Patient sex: F
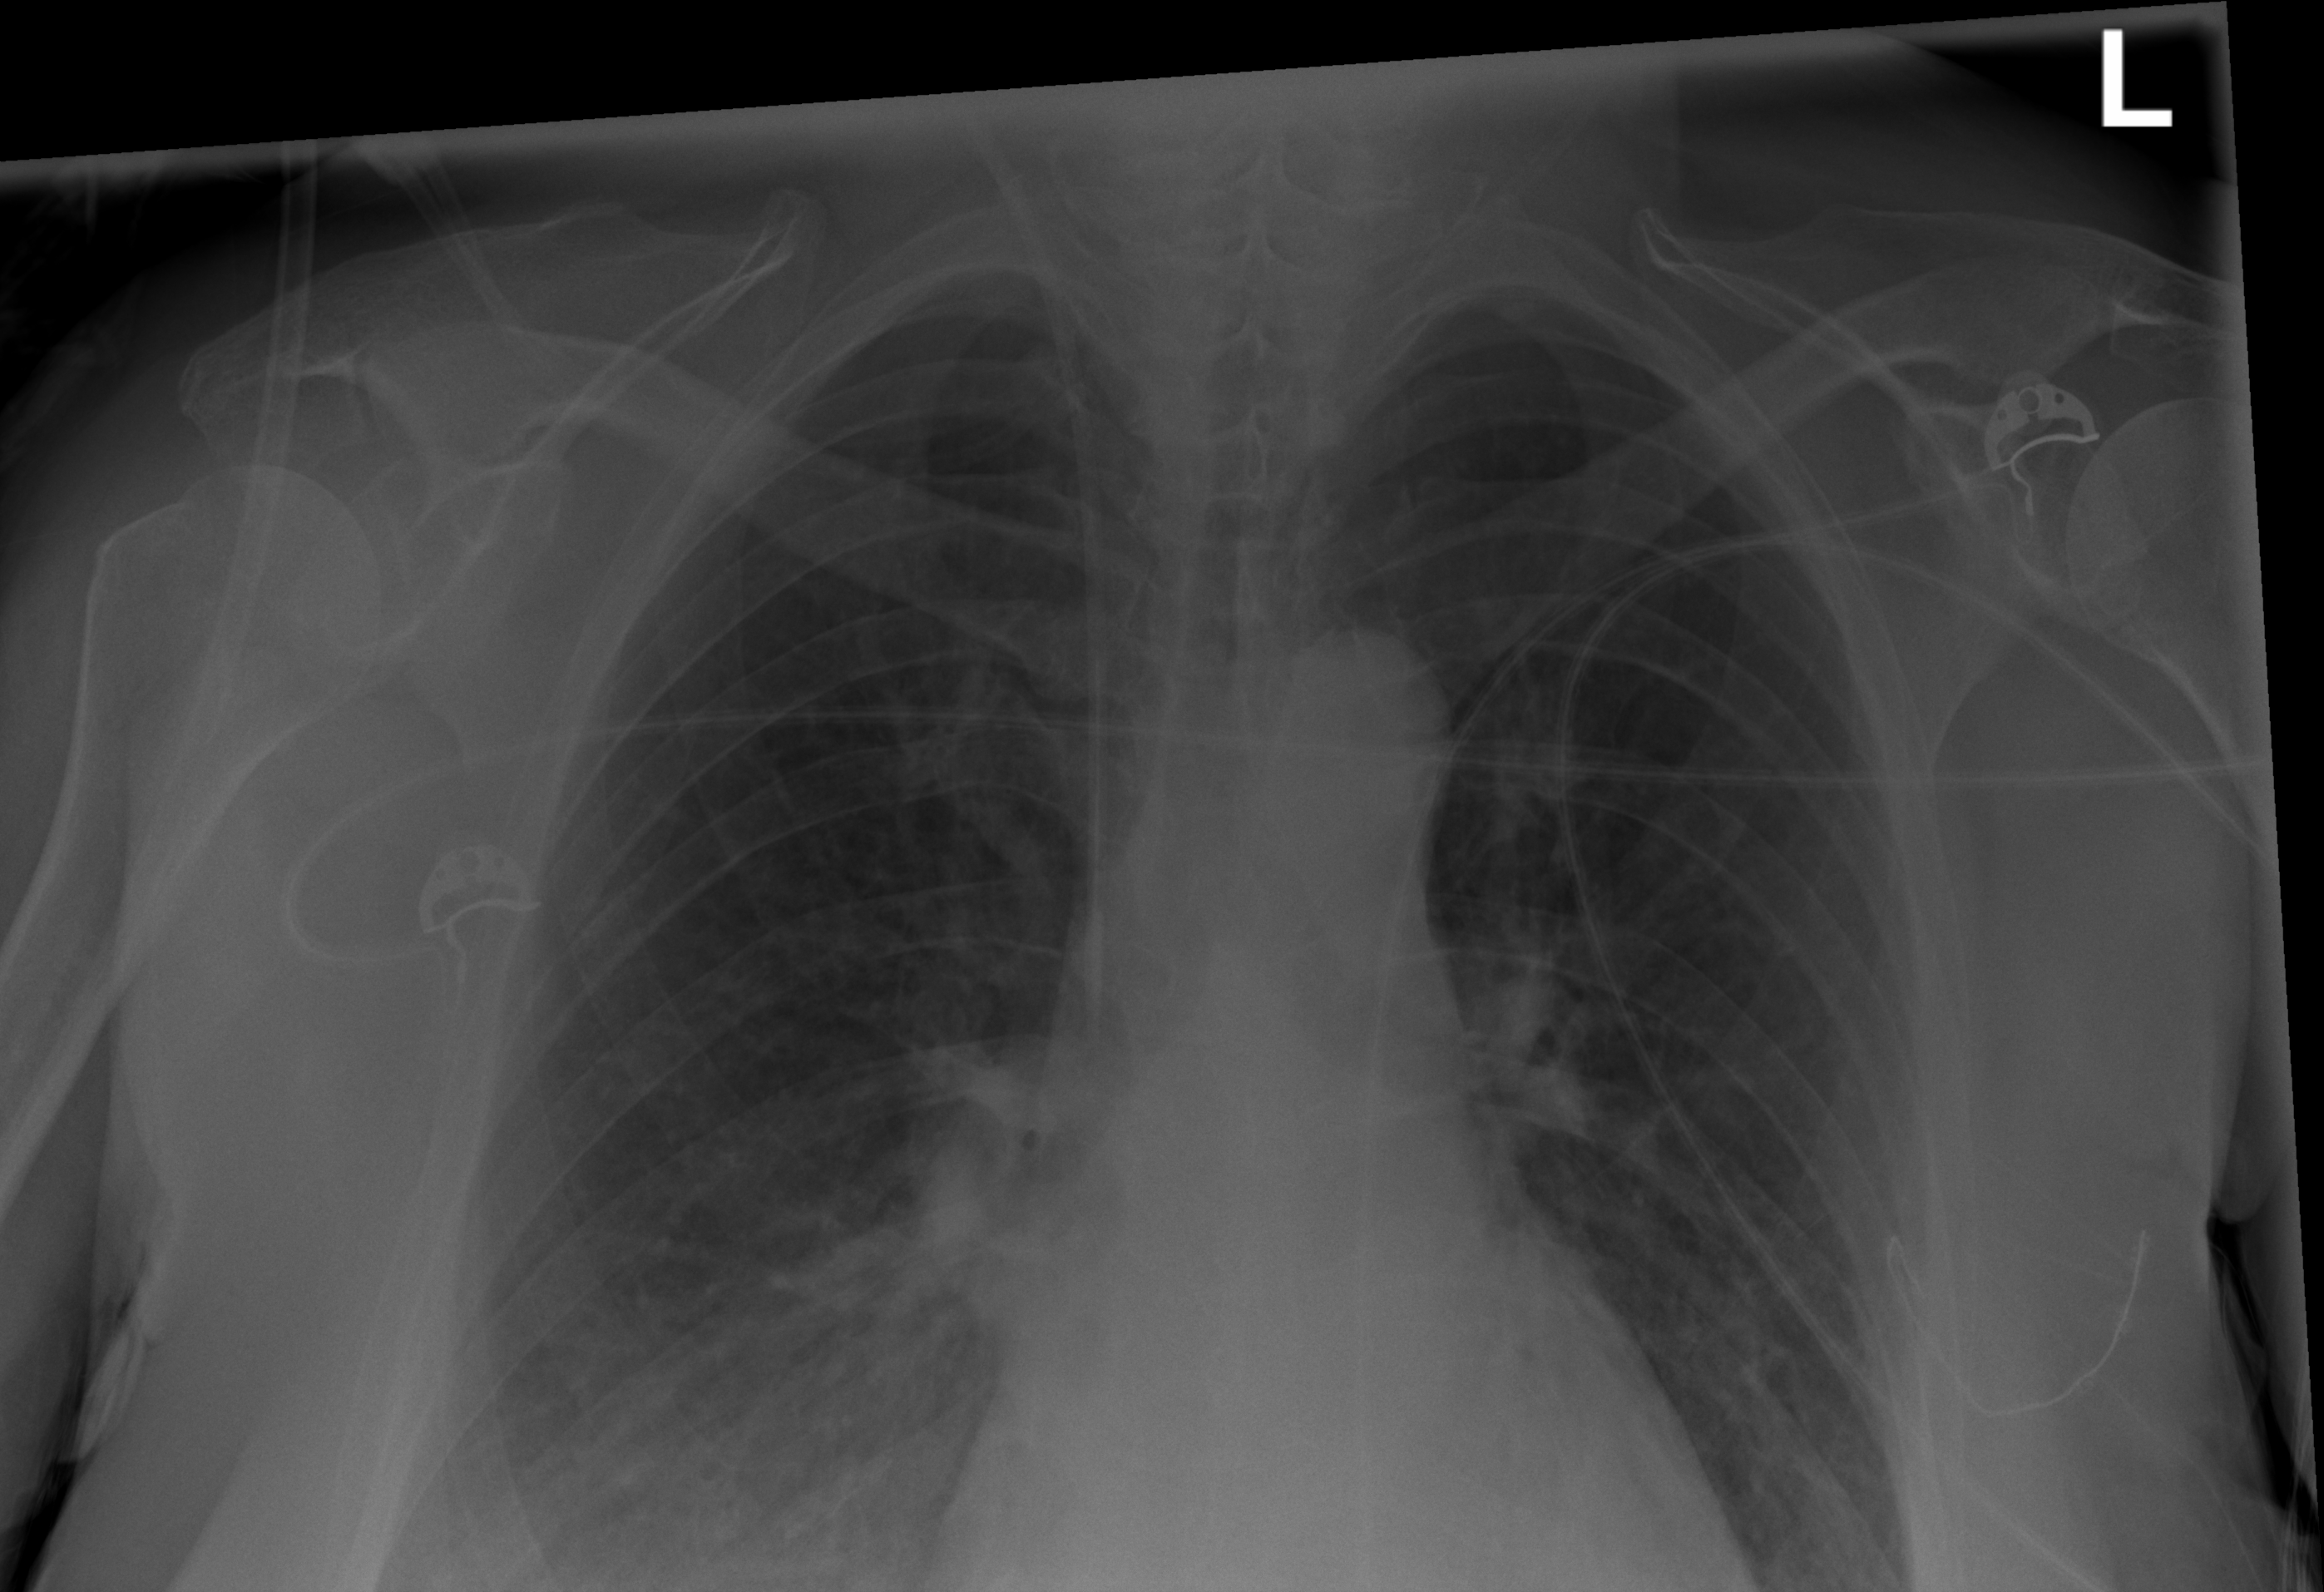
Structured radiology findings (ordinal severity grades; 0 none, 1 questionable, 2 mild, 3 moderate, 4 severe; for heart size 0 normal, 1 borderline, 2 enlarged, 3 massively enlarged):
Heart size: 0
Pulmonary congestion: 1
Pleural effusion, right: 2
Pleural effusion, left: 2
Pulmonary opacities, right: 0
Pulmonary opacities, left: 0
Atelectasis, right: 2
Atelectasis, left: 2